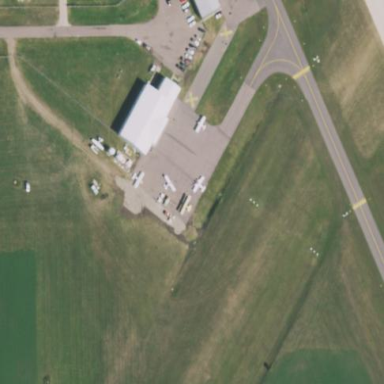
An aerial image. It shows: Apron at the airport.